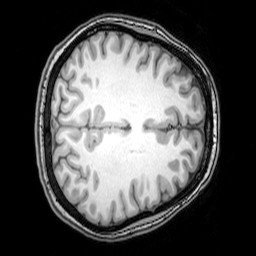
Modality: T1w
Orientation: axial
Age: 24
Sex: female
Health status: healthy
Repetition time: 0.081 s
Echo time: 0.037 s